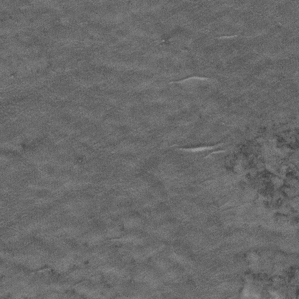
Label: frost